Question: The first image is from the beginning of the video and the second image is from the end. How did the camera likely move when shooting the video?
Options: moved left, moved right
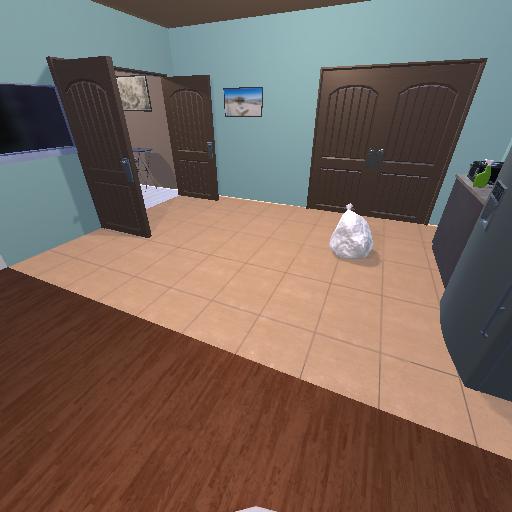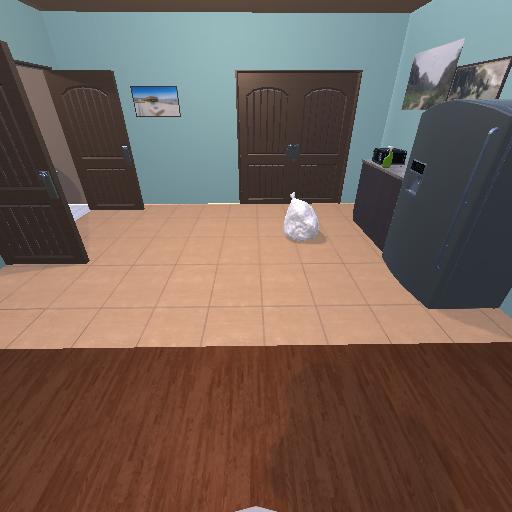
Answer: moved left